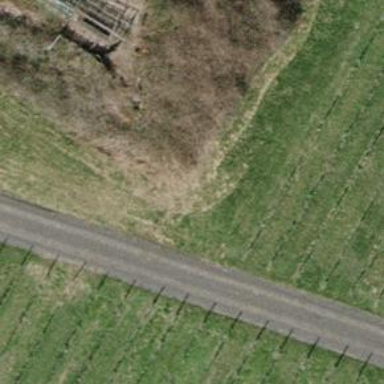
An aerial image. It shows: Hedge barrier.